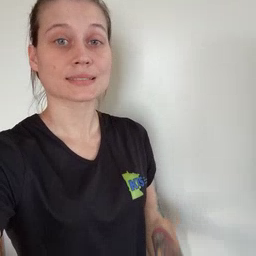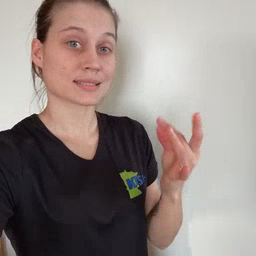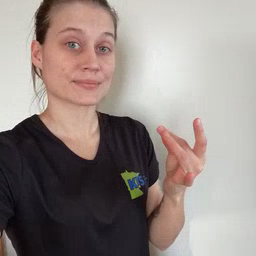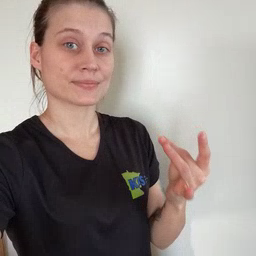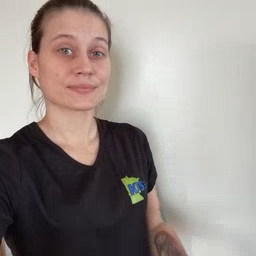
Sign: sticky